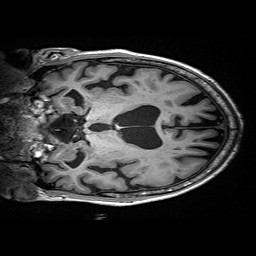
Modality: T1w
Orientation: coronal
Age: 76
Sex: male
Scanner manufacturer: siemens
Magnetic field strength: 3 T
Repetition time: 2.2 s
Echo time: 0.00245 s